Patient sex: M
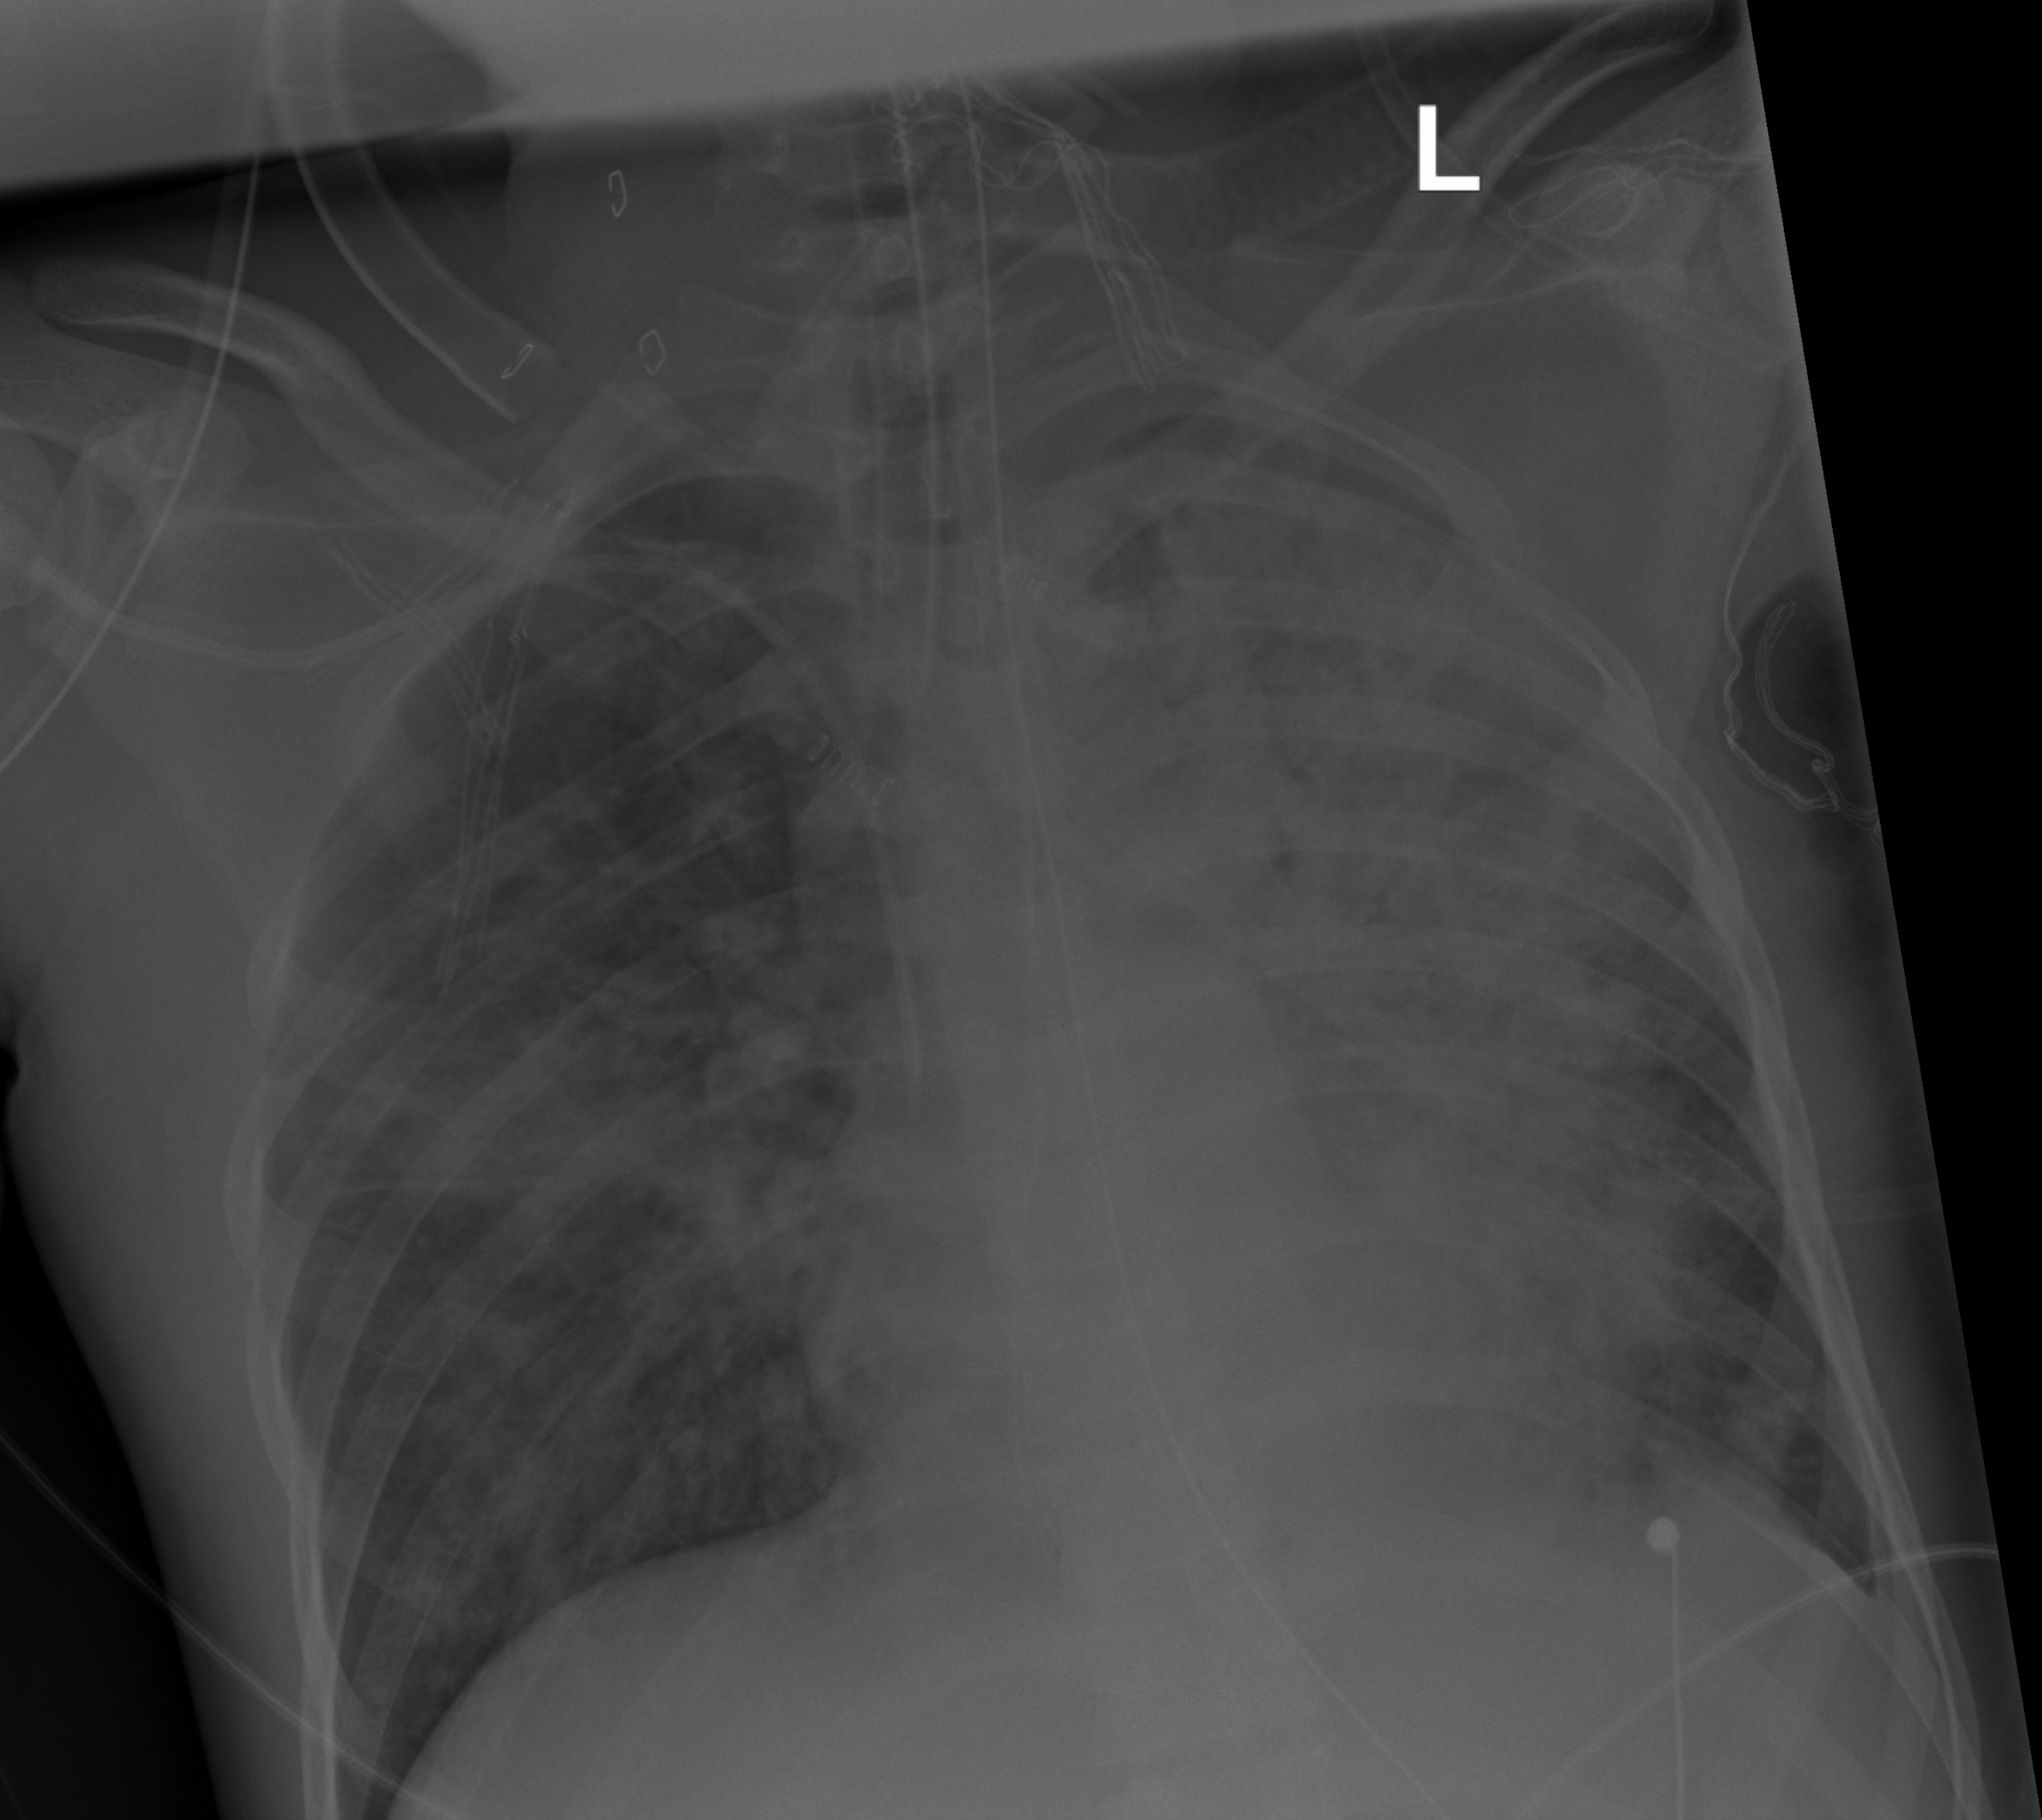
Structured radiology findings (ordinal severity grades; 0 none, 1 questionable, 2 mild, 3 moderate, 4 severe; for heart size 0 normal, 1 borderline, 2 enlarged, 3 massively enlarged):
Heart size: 0
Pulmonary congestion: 2
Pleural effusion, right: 0
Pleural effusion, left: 2
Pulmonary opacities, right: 2
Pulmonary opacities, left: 3
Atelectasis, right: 2
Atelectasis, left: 3